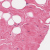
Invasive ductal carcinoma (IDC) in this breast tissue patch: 0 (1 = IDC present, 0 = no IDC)